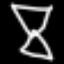
Label: hourglass